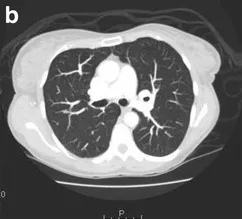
Chest CT without evidence of intrathoracic lymphadenopathy or pulmonary parenchymal lesions.
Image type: radiology (ct)